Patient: sex M, age 63
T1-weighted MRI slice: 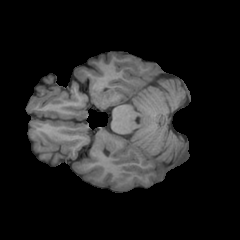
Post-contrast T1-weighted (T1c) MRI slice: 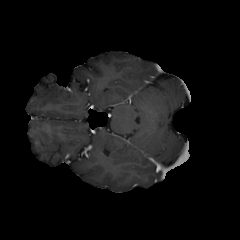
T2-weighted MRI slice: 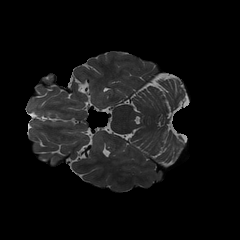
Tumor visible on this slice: no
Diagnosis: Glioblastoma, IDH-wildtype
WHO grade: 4